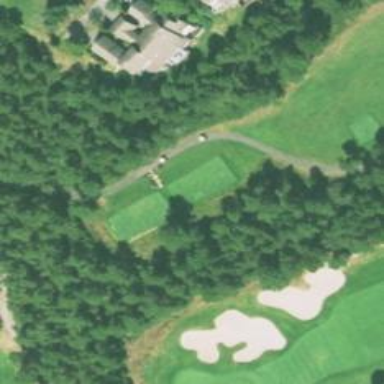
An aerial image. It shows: Service road designated as golf cart path.